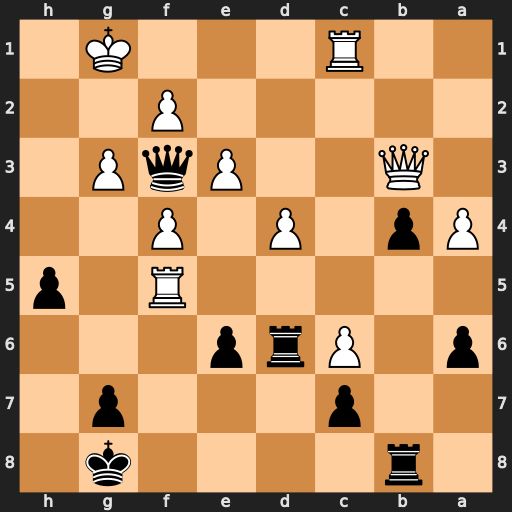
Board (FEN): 1r4k1/2p3p1/p1Prp3/5R1p/Pp1P1P2/1Q2PqP1/5P2/2R3K1
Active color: b
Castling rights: -
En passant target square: -
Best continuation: h4 gxh4 Qg4+